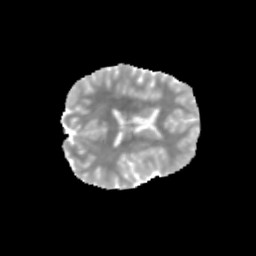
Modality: MD
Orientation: axial
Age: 11
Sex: male
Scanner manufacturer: siemens
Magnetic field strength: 3 T
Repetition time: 3.8 s
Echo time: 0.07 s